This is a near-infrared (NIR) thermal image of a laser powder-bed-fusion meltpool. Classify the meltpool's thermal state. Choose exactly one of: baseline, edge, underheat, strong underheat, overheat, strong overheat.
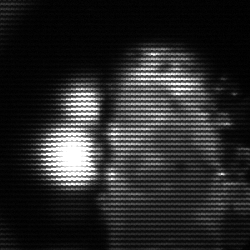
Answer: strong underheat